Question: I have 3 user controls. Each of them has one JQDatePicker, in my text.aspx page I have these 3 user controls and a ScriptManager. When I run the project I can just see the textbox part of DatePickers, and the Picker button does not show itself. What's wrong?
'''
<%@ Register assembly="JQControls" namespace="JQControls" tagprefix="JQControls2" %>
<JQControls2:JQDatePicker ID="dtpTahatorDate" runat="server"
ChangeMonth="True" ChangeYear="True"
DateFormat="YMD" IEDateFormat="YMD" Regional="fa"
ShowSelectButton="True" />
<JQControls2:JQLoader ID="jqLoader2" Theme="Humanity" runat="server" />
'''
 this button does not apper when I run the project.
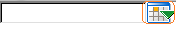
Answer: I don't know why and I don't know what's the logic behind this, but the problem was that I should have put the JQLoader before (or upper in code lines) JQDatePicher control. This solved my problem so I decided to answer my question maybe it helps someone who is stuck in the same case. If anyone has any points about such linear behaviour please add here.
'''
<JQControls2:JQLoader ID="jqLoader2" Theme="Humanity" runat="server" />
<JQControls2:JQDatePicker ID="dtpTahatorDate" runat="server"
ChangeMonth="True" ChangeYear="True"
DateFormat="YMD" IEDateFormat="YMD" Regional="fa"
ShowSelectButton="True" />
'''